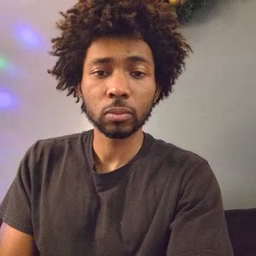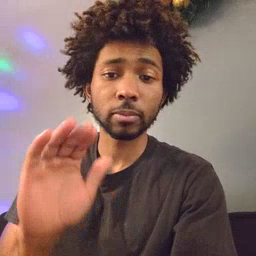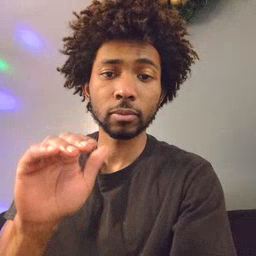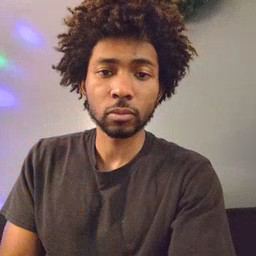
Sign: bye